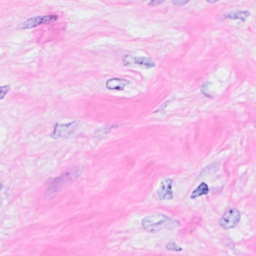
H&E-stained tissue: Breast